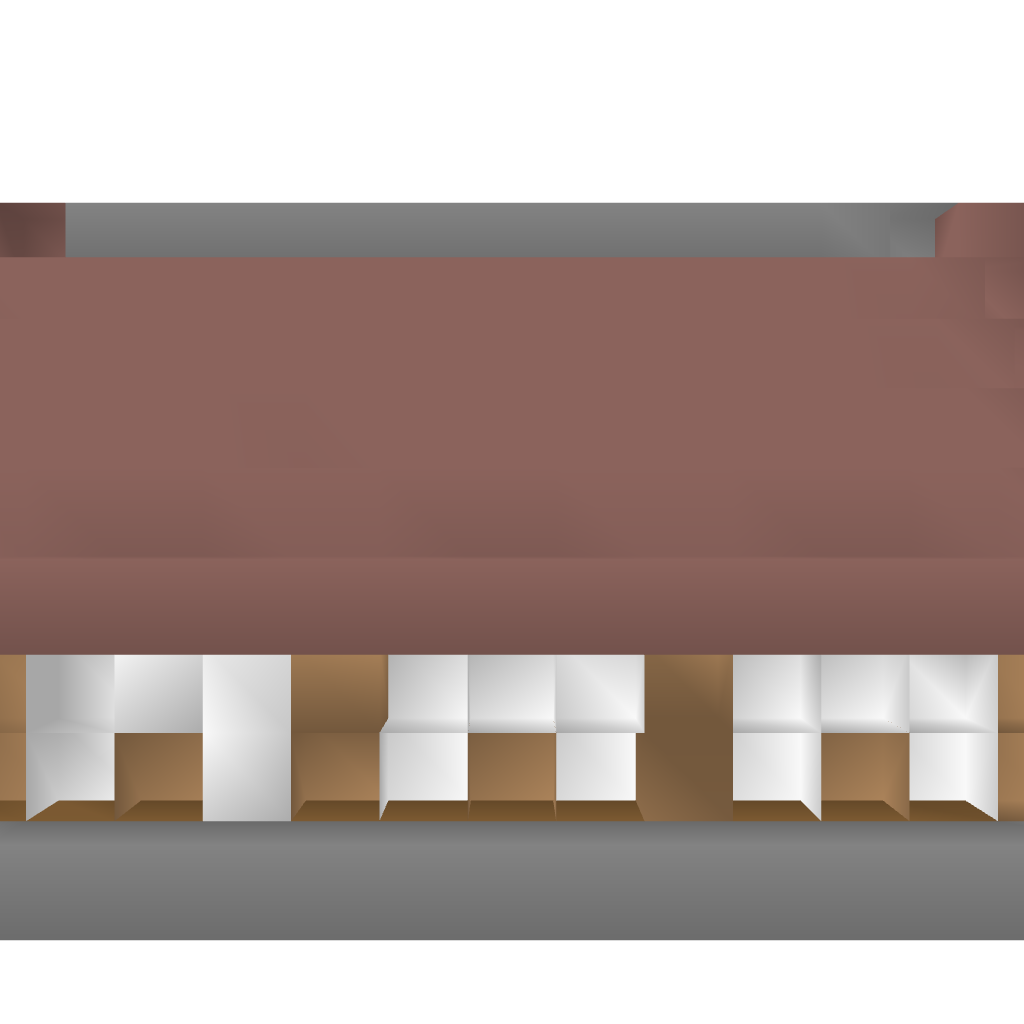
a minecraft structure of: Small Medieval House bad low quality